Field crop: maize
Growth stage: 2
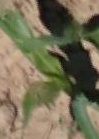
Species: maize